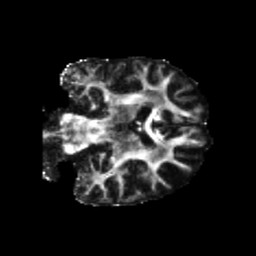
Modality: FA
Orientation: coronal
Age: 70
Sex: male
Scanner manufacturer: siemens
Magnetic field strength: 3 T
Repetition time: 5.25 s
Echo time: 0.08 s